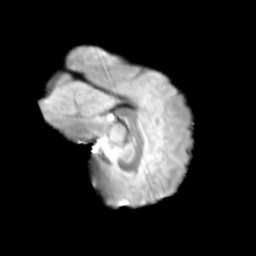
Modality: T2w
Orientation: sagittal
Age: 11
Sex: male
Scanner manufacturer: siemens
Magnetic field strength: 3 T
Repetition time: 3.8 s
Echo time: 0.07 s